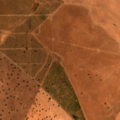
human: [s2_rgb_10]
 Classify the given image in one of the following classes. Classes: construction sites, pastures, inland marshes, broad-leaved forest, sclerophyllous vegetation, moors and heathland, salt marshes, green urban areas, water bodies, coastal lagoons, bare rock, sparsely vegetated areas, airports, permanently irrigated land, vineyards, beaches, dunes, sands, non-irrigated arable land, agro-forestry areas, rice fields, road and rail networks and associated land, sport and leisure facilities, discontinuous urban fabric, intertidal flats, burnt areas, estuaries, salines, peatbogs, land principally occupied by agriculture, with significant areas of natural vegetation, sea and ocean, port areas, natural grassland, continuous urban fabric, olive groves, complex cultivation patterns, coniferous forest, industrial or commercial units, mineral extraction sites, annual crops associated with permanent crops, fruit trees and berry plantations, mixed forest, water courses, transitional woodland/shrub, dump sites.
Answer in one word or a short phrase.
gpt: non-irrigated arable land, olive groves, pastures